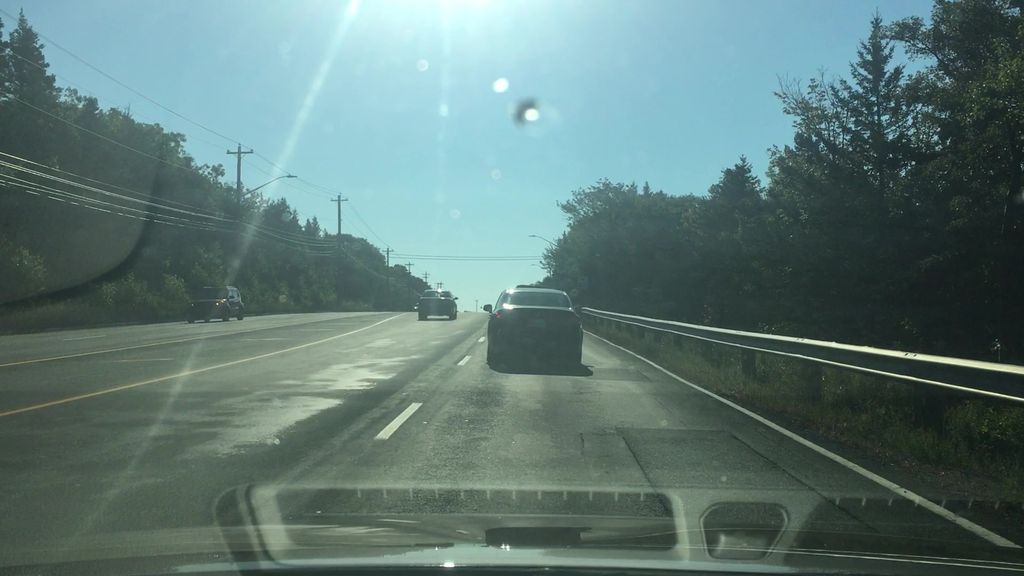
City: halifax